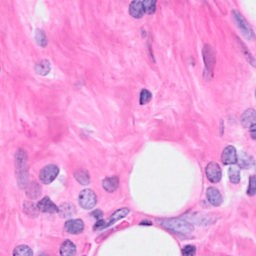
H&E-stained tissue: Breast